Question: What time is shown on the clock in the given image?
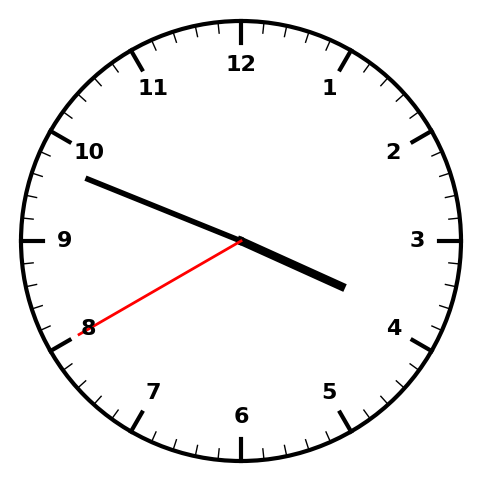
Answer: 03:48:40